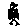
Label: bird